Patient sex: M
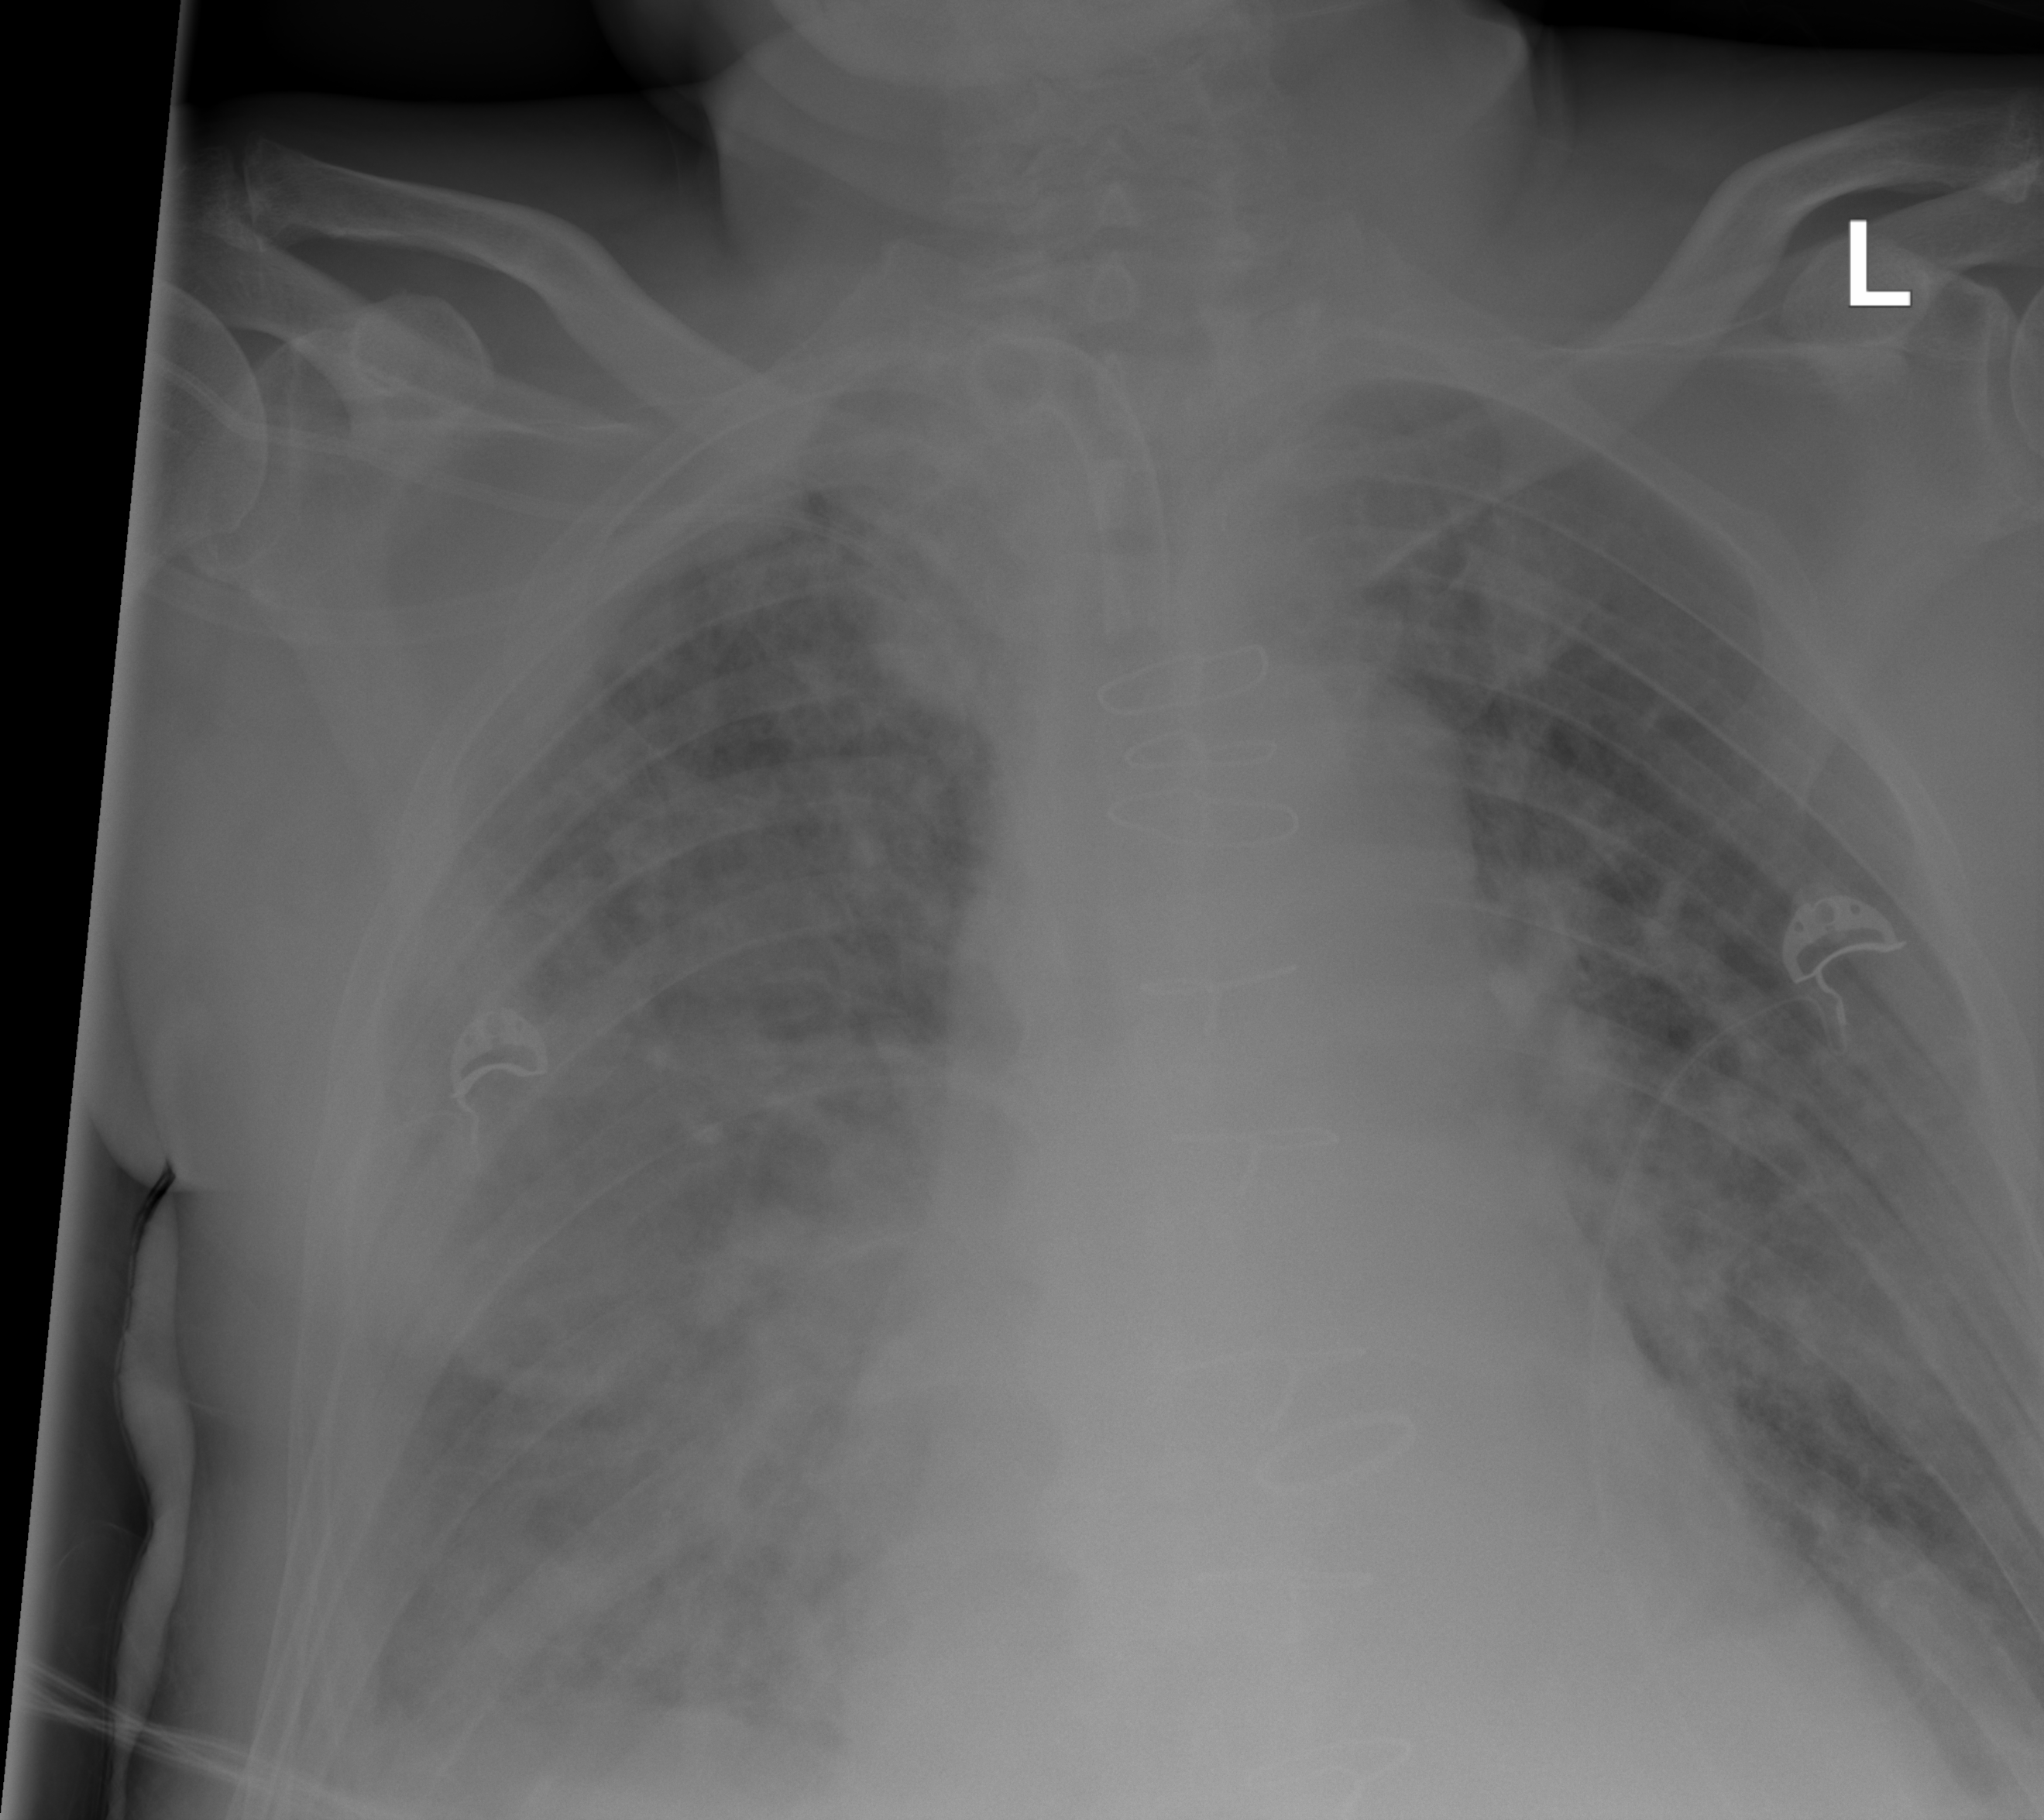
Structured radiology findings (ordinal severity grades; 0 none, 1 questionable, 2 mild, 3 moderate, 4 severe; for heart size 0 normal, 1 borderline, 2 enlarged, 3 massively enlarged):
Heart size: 2
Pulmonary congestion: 2
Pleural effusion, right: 2
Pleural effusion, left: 1
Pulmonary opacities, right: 2
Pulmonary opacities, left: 2
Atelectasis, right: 2
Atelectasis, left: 2